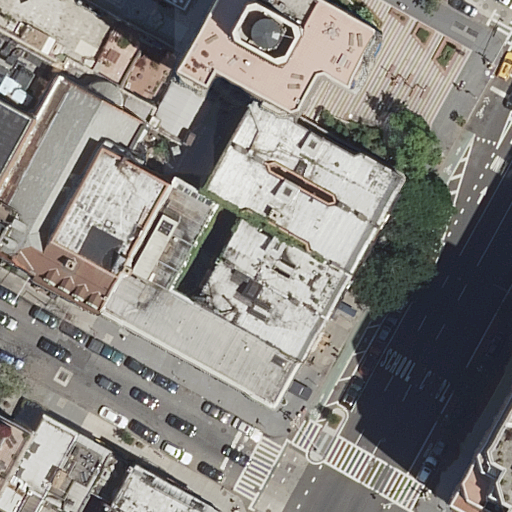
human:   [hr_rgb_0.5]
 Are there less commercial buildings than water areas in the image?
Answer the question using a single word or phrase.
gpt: no

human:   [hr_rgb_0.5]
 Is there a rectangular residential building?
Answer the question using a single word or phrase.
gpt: yes

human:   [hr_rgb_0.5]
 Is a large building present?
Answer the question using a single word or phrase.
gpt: yes

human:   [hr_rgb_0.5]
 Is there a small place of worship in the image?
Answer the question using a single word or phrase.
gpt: yes

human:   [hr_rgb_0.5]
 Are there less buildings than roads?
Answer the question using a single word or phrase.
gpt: no

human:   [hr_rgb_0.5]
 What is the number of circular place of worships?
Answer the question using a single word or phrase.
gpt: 0

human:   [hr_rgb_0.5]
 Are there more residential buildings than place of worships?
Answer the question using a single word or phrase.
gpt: yes

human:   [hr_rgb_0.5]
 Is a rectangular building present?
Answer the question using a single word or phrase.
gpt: yes

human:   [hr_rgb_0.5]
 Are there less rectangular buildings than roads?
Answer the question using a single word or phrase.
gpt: no

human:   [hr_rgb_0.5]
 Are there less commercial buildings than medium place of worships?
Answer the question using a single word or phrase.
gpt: no

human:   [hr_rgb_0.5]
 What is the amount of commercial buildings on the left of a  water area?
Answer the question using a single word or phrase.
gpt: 0

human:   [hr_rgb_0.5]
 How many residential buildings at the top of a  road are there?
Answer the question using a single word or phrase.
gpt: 8

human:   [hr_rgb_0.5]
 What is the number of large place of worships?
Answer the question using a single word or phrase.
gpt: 0

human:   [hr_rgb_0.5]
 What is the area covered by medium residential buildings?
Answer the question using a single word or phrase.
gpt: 1532m2

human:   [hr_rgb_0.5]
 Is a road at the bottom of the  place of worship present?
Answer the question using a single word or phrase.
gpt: yes

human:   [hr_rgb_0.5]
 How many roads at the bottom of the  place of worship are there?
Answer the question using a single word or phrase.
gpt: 1

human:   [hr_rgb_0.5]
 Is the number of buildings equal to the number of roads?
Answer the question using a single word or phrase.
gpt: no

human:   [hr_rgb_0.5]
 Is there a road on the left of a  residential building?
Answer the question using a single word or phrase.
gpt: yes

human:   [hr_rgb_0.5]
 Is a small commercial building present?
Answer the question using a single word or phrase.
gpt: no

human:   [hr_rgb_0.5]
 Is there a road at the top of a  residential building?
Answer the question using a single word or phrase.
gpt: yes

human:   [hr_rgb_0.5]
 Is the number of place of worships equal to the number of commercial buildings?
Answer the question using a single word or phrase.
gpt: no

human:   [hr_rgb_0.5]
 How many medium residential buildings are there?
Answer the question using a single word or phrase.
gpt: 5

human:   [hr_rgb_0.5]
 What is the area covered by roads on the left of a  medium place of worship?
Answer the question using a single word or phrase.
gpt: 0m2

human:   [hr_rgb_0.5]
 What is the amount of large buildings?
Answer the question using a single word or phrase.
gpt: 3

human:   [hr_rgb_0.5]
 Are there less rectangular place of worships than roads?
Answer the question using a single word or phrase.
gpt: yes

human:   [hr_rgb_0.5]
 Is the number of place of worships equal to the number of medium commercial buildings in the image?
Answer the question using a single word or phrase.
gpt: no

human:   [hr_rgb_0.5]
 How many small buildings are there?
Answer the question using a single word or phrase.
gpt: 6

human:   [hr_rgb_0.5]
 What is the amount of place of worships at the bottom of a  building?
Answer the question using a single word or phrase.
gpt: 1

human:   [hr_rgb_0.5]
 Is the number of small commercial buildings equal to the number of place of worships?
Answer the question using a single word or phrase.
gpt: no

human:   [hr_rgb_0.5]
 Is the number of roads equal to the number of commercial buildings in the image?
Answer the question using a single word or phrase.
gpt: no

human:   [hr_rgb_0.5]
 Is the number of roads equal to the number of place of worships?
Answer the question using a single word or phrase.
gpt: no

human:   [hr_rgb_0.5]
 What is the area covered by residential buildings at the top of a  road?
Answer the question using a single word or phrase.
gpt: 3146m2

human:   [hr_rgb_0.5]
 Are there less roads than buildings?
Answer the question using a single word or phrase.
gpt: yes

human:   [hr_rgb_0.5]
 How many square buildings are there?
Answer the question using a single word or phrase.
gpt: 0

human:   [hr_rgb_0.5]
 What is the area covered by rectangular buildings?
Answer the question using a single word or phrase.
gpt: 1052m2

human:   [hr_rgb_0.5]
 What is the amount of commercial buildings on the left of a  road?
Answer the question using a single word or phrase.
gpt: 0